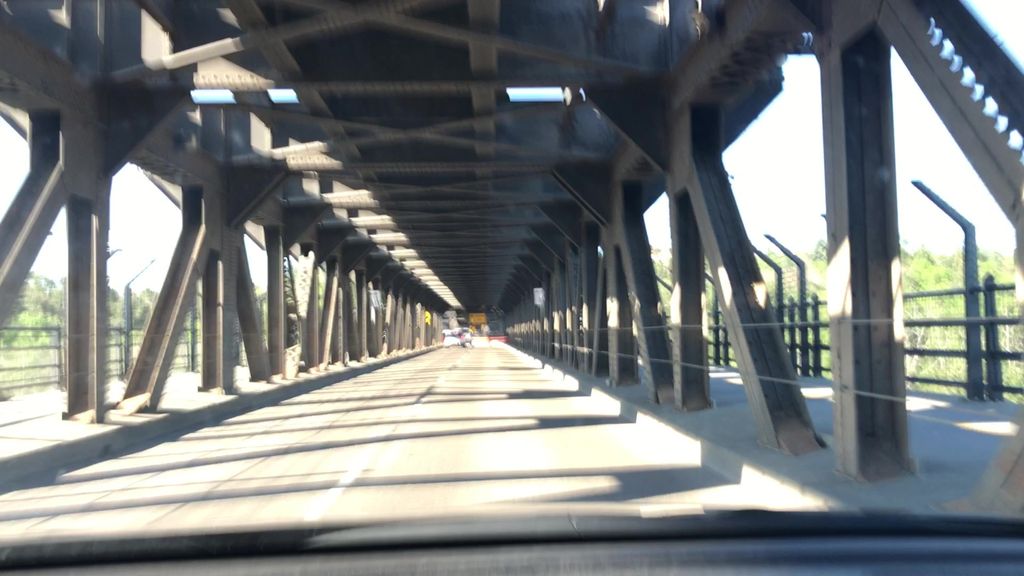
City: edmonton